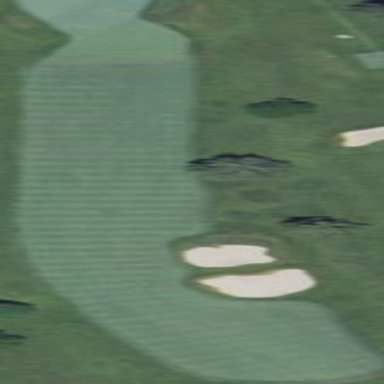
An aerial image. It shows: Scenic golf fairway.